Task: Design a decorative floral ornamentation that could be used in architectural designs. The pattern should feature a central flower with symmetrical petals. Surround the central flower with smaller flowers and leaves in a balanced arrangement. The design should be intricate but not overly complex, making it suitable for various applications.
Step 1472:
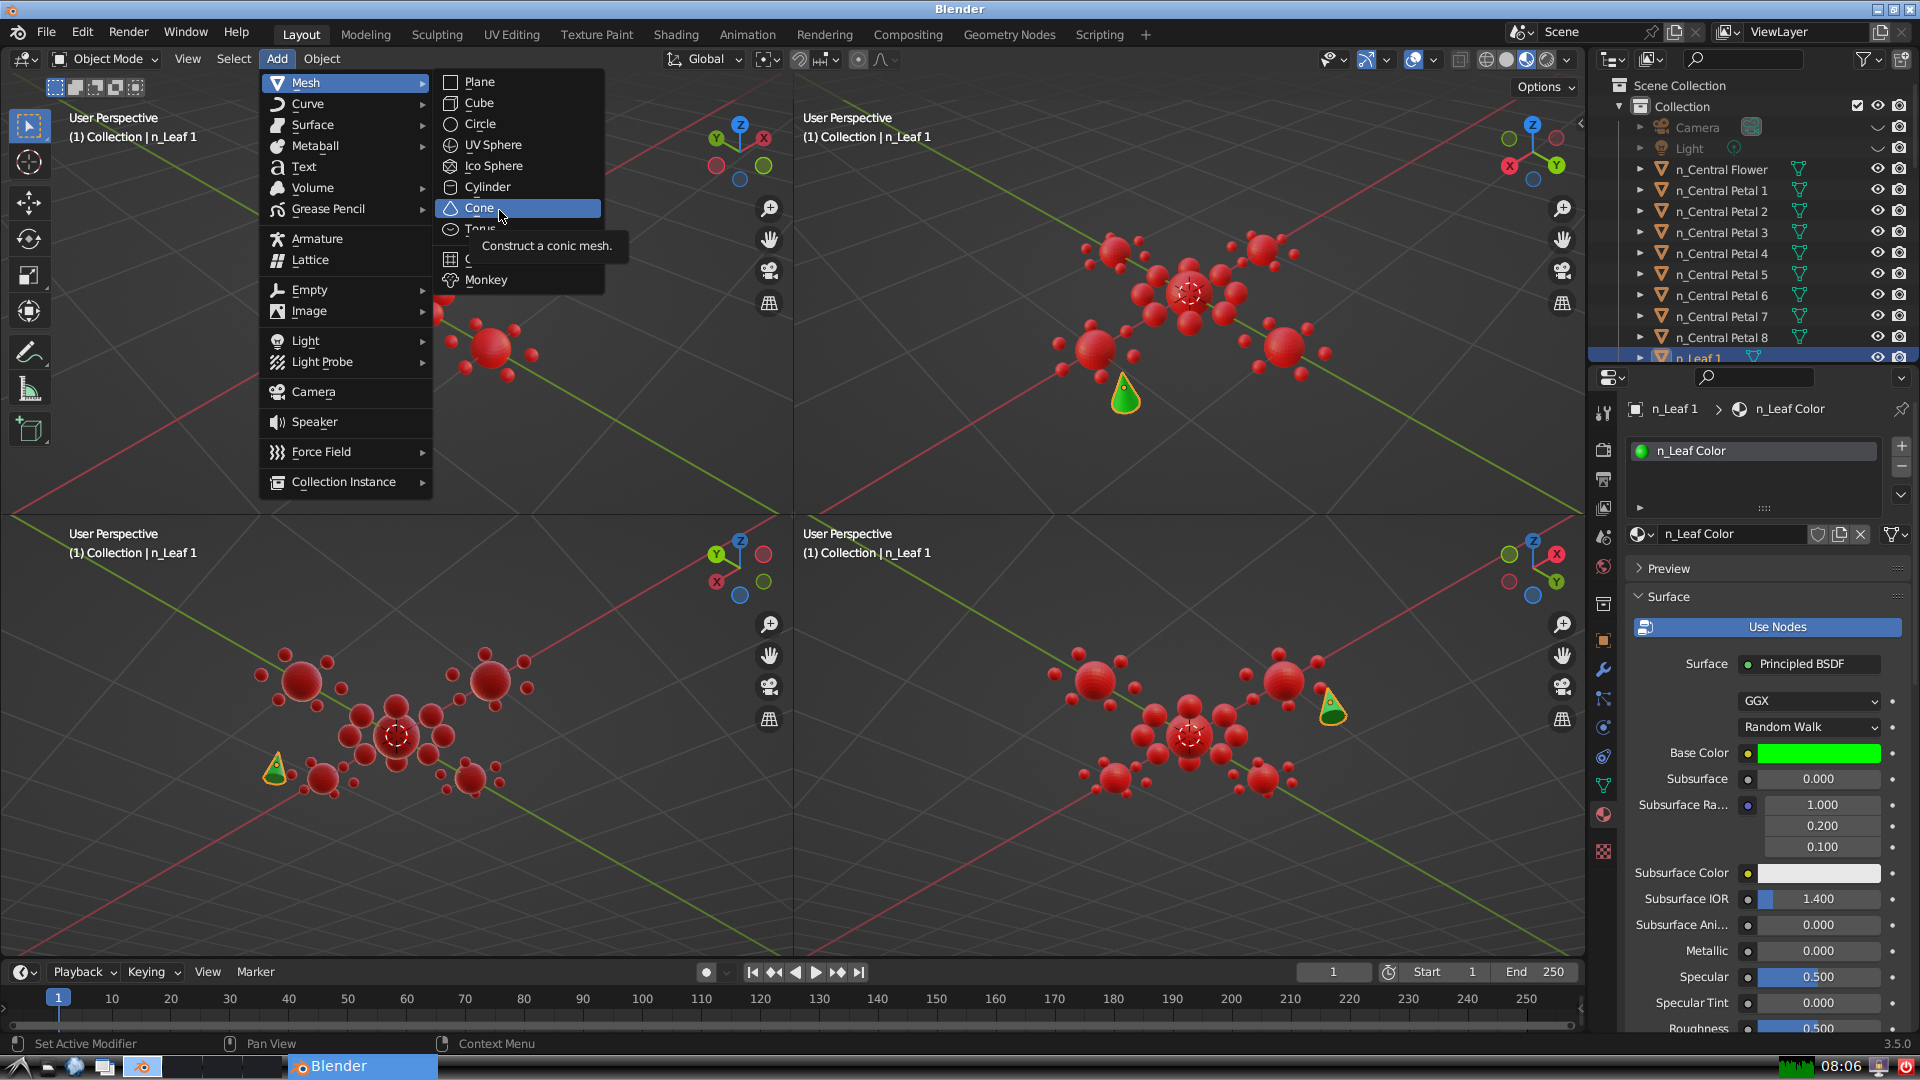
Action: click: no